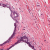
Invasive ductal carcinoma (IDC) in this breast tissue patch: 0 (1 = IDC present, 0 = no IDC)